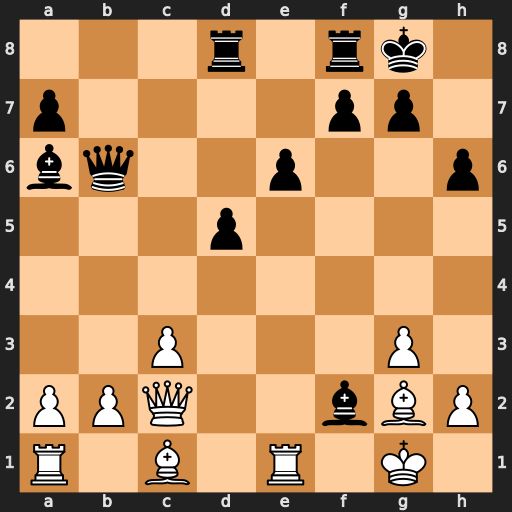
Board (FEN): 3r1rk1/p4pp1/bq2p2p/3p4/8/2P3P1/PPQ2bBP/R1B1R1K1
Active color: w
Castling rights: -
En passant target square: -
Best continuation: Qxf2 Qxf2+ Kxf2